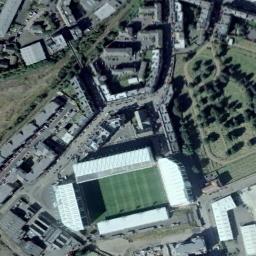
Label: stadium